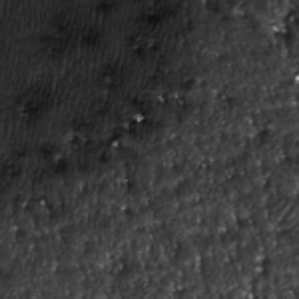
Label: frost